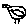
Label: bird